Question: How can I change the placement of the labels of 'facet_grid()' without switching the formula?
'''
library(plyr)
library(ggplot2)
data = data.frame(id = 1:10, value = rnorm(100*10))
data = ddply(data, .(id), transform, obs = 1:100)
ggplot(data = data, aes(x = obs, y = value, color = factor(id))) +
geom_line() +
facet_grid(id ~.)
'''
In the following picture, I want the panel text to switch from the right to the top of the panel.

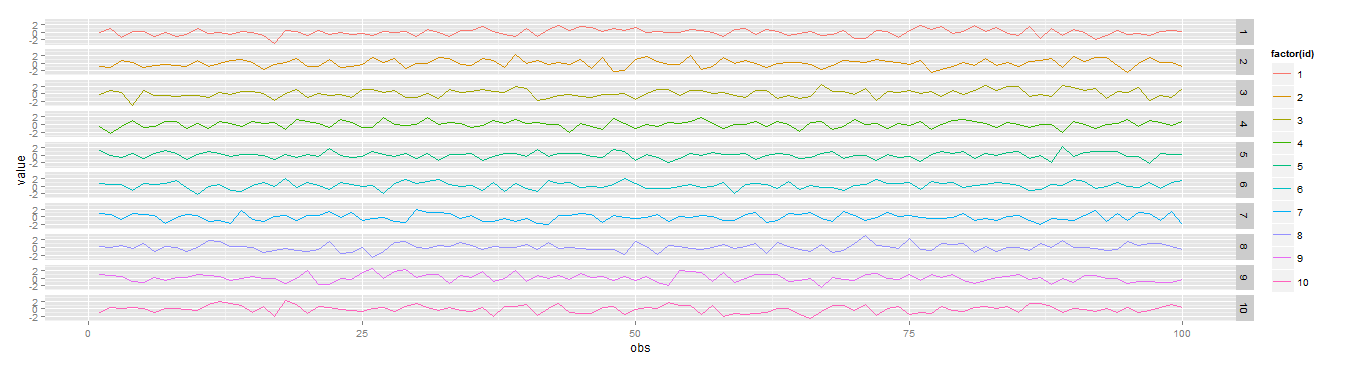
Answer: '''
ggplot(data = data, aes(x = obs, y = value, color = factor(id))) +
geom_line() +
facet_wrap( ~id, ncol=1)
'''